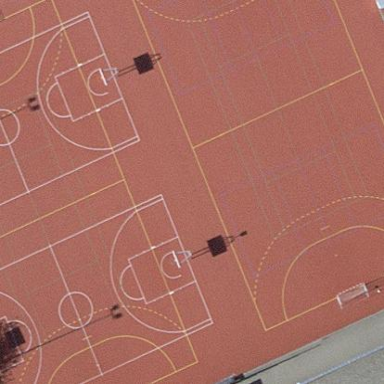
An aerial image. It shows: Multi-sport pitch with tartan surface for leisure activities.